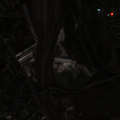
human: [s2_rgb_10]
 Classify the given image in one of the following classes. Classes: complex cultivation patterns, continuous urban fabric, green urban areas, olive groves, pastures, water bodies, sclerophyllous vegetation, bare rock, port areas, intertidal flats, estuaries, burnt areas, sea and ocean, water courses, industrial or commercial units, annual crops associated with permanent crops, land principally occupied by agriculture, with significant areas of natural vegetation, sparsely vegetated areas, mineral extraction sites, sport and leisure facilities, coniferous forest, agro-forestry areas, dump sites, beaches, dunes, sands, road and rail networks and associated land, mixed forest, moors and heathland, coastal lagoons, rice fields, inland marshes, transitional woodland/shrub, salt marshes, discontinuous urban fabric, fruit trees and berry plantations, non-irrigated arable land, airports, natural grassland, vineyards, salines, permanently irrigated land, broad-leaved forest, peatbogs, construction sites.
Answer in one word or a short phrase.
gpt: discontinuous urban fabric, industrial or commercial units, road and rail networks and associated land, dump sites, moors and heathland